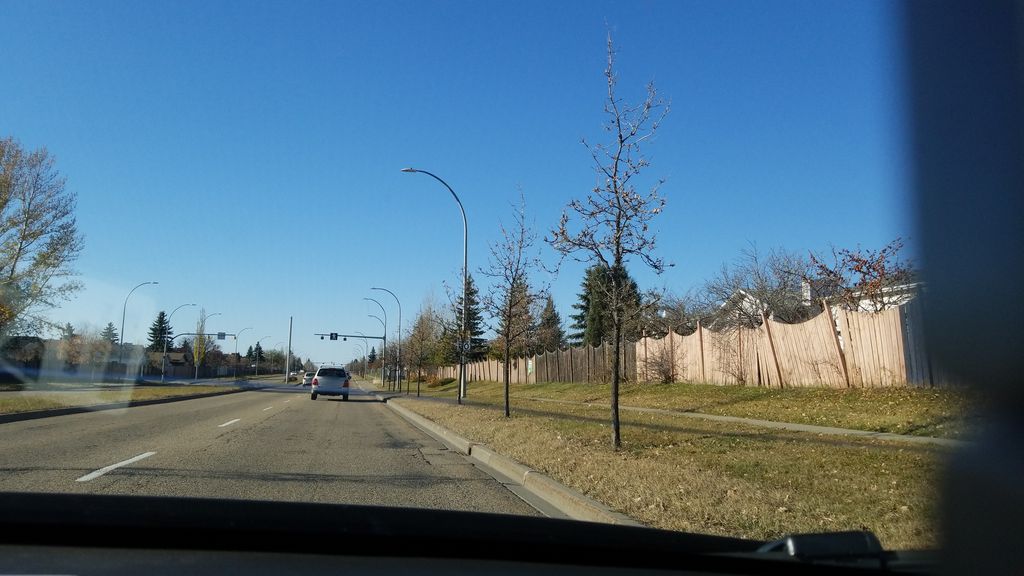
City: edmonton